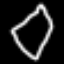
Label: diamond